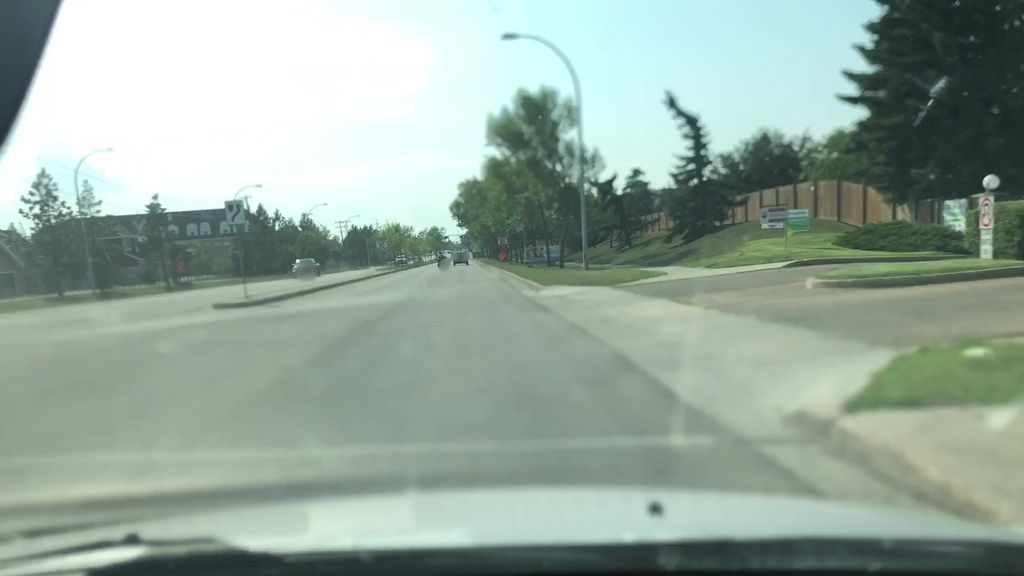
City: edmonton